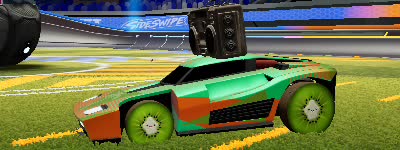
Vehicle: breakout